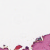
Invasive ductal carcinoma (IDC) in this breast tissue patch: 0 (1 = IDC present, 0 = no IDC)